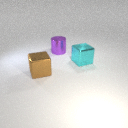
large cyan metal cube in front of large purple metal cylinder